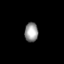
Tissue: skin
Cell type: Epithelial cells
Senescence score: 0.6822
Nuclear area (px): 255
Mean DAPI intensity: 151.475